Field crop: tomato
Growth stage: 1
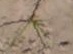
Species: cyperus